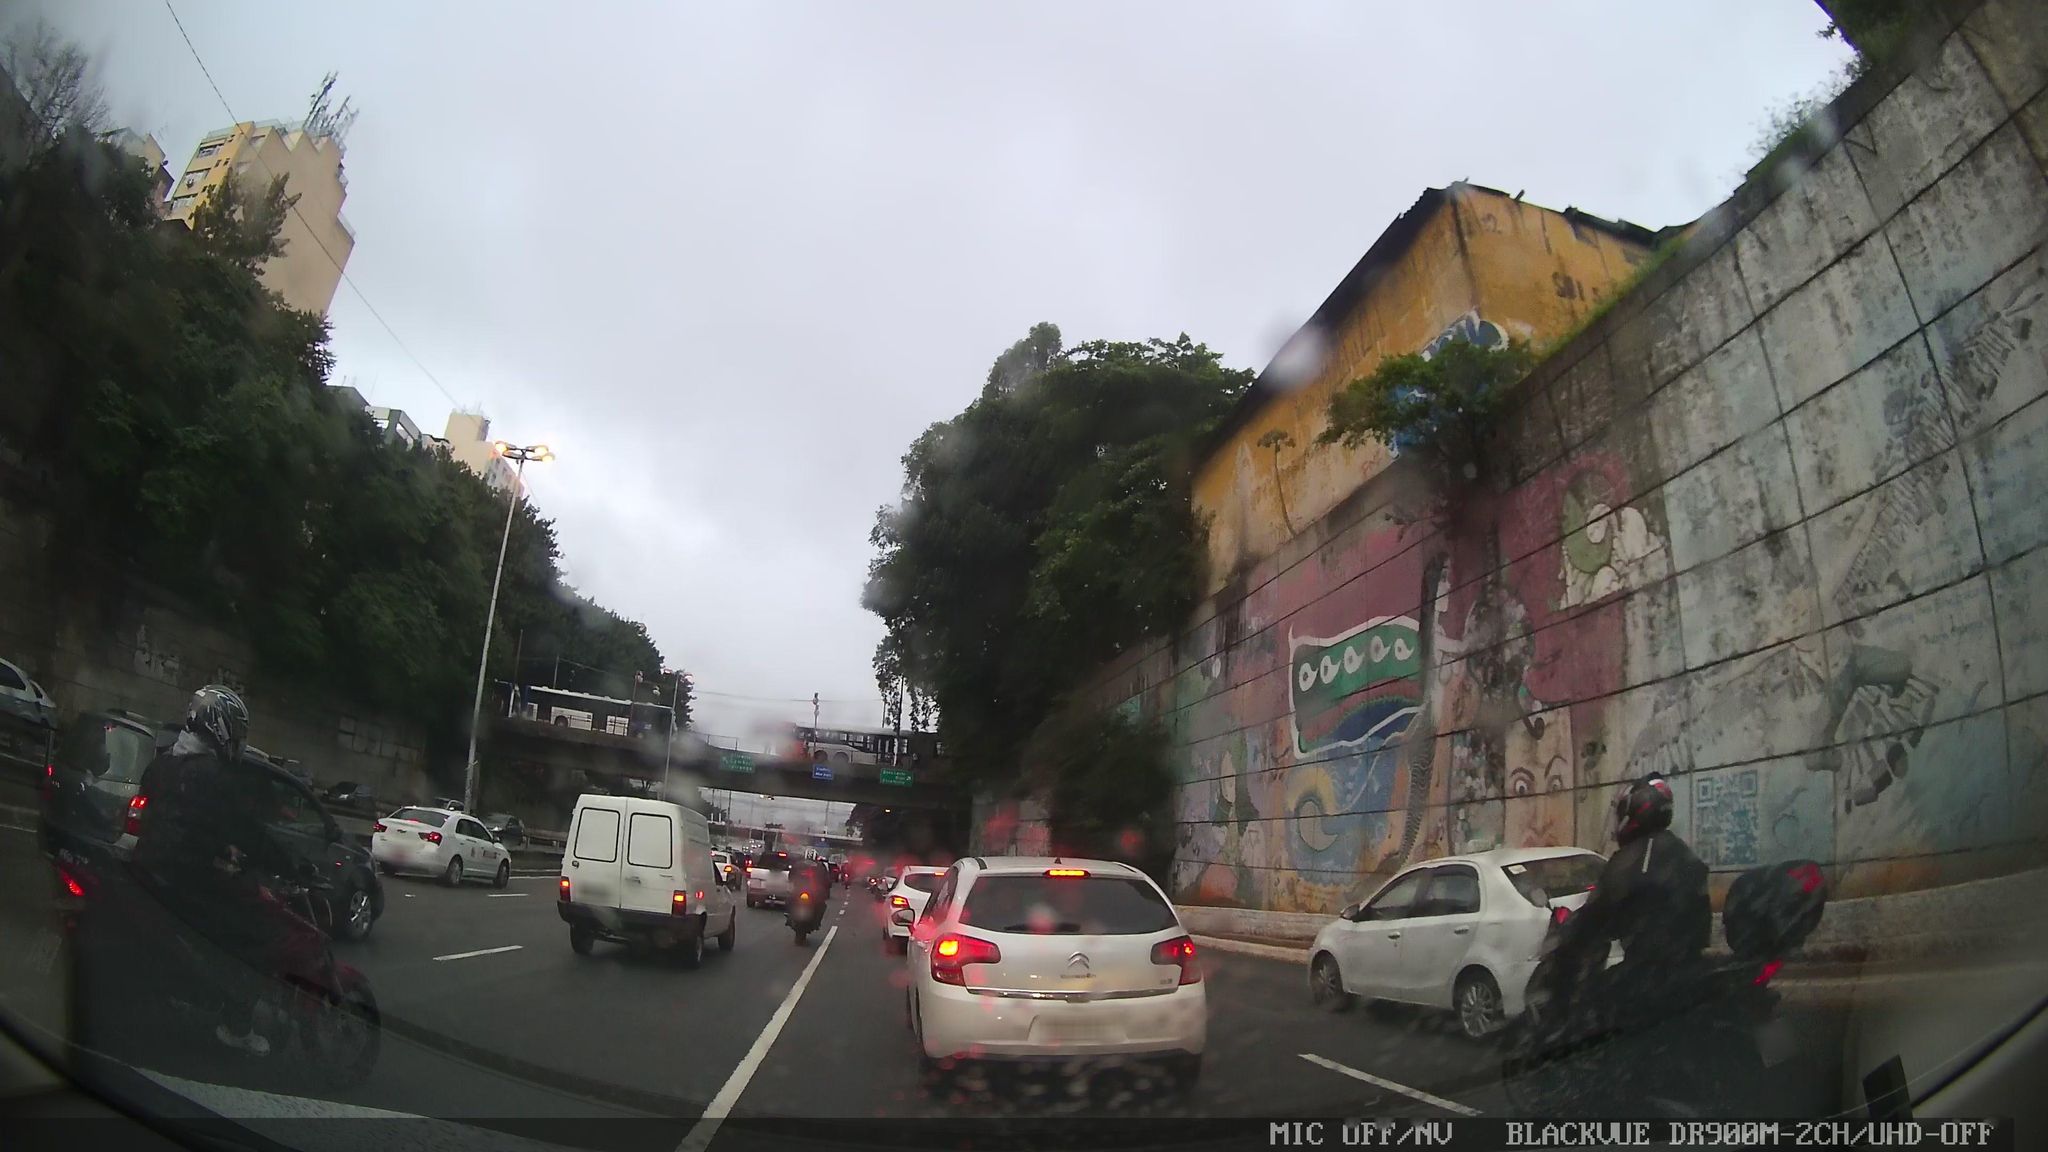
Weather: cloudy
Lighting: day
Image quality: good
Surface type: driving surface
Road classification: trunk_link
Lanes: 2
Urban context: urban centre
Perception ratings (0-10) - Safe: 2.59, Lively: 3.05, Beautiful: 4.92, Boring: 5.27, Depressing: 5.25, Wealthy: 2.14